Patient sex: M
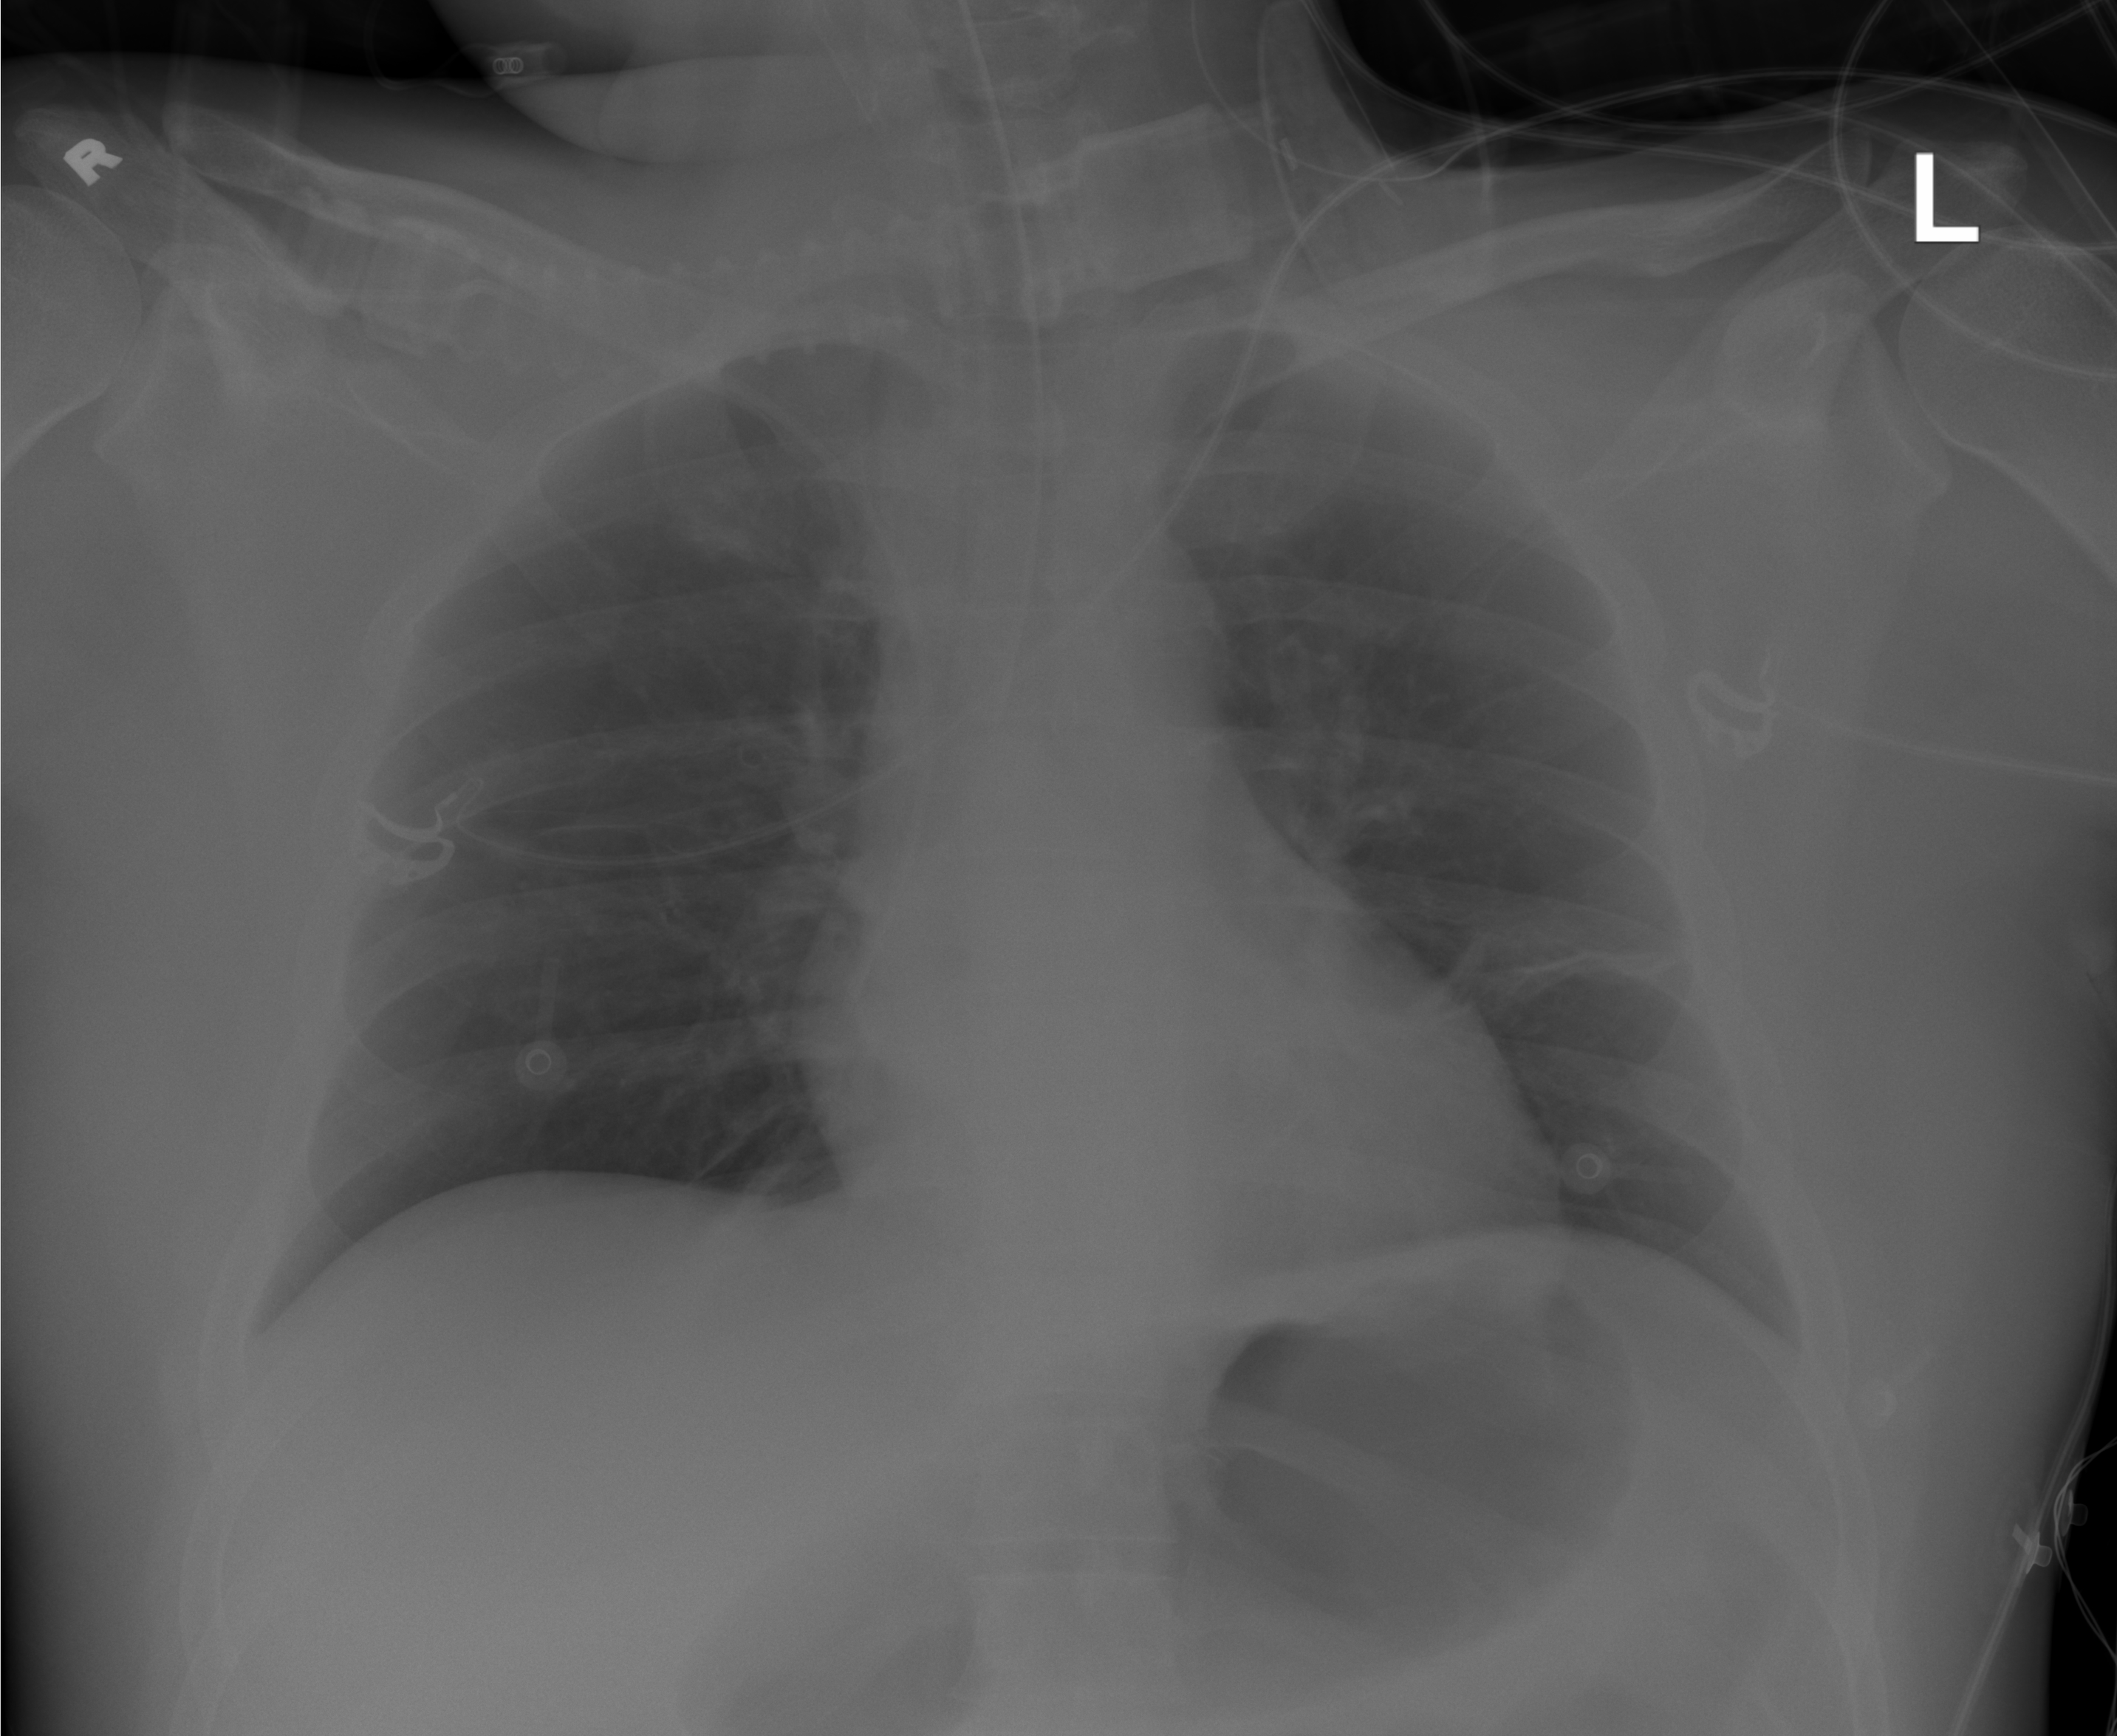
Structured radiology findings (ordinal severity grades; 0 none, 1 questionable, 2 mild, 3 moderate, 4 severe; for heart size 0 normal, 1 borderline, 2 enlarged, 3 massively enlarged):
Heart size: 0
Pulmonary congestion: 0
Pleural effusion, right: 0
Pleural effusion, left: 0
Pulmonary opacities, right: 0
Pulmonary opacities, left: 0
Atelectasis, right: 0
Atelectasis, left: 2